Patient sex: F
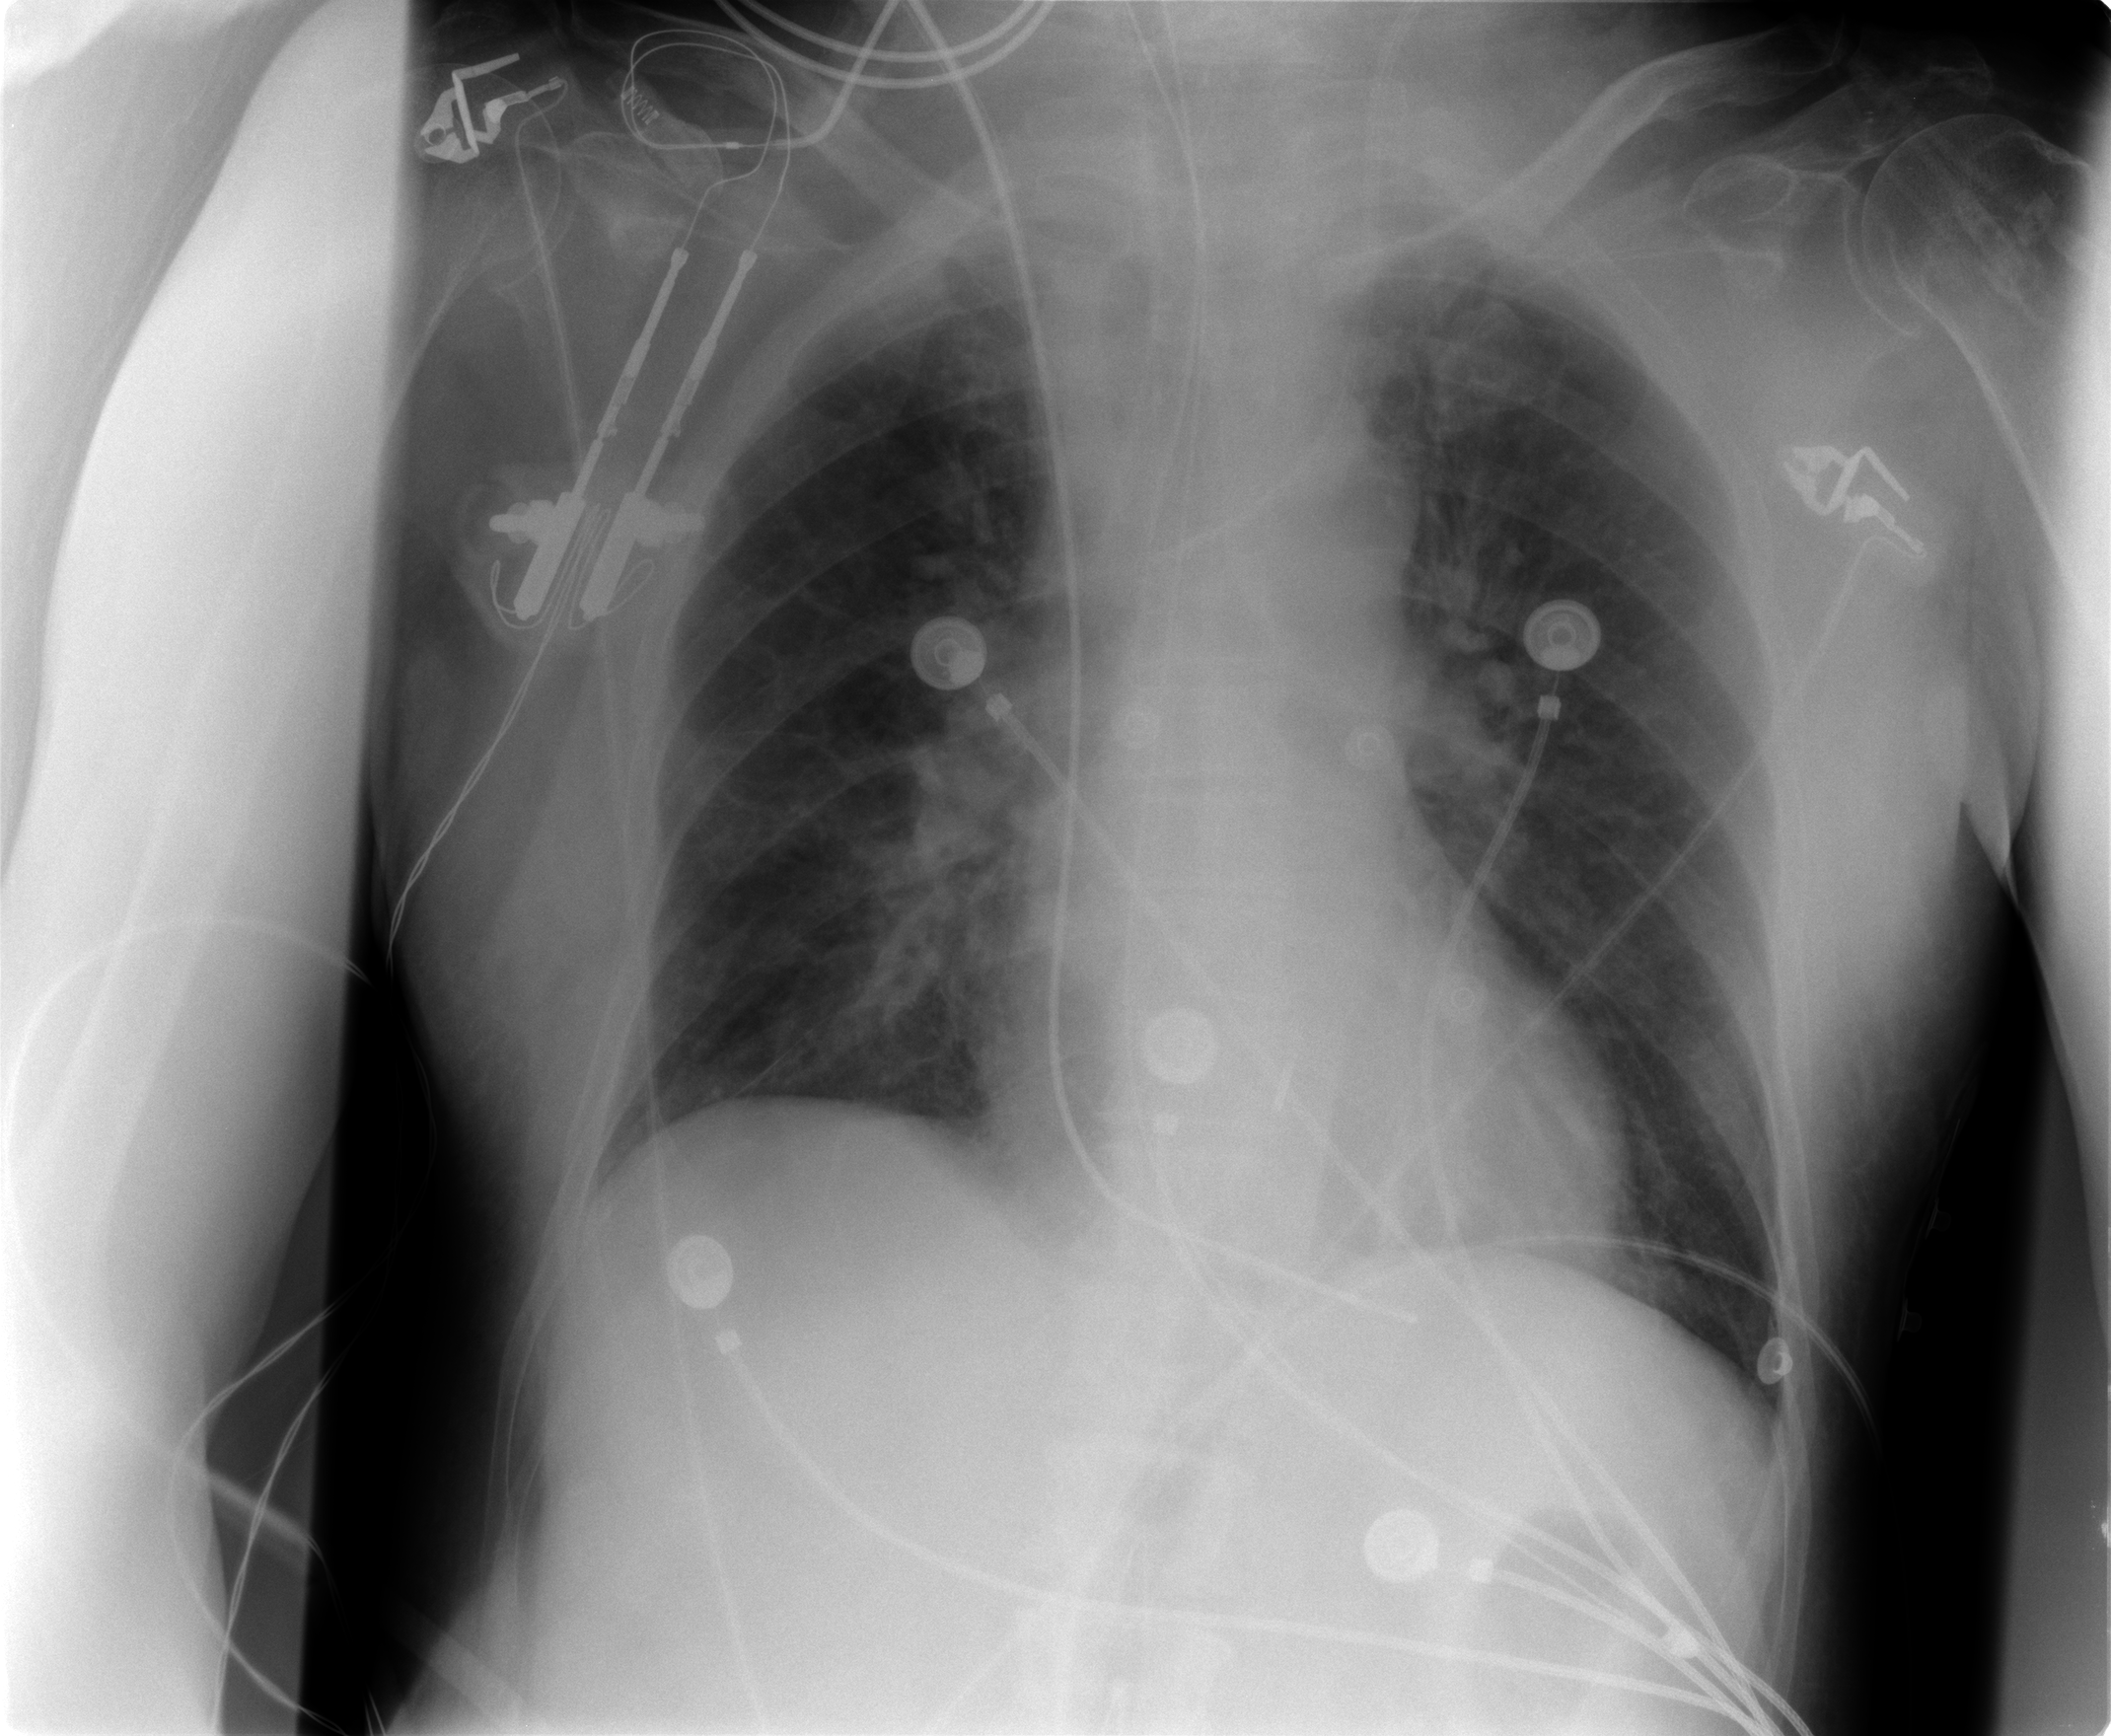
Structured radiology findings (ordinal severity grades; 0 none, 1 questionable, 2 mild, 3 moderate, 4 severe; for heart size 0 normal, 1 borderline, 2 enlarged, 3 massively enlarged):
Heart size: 1
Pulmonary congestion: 2
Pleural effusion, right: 0
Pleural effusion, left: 0
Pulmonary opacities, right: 0
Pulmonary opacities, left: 0
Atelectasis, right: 1
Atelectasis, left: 0